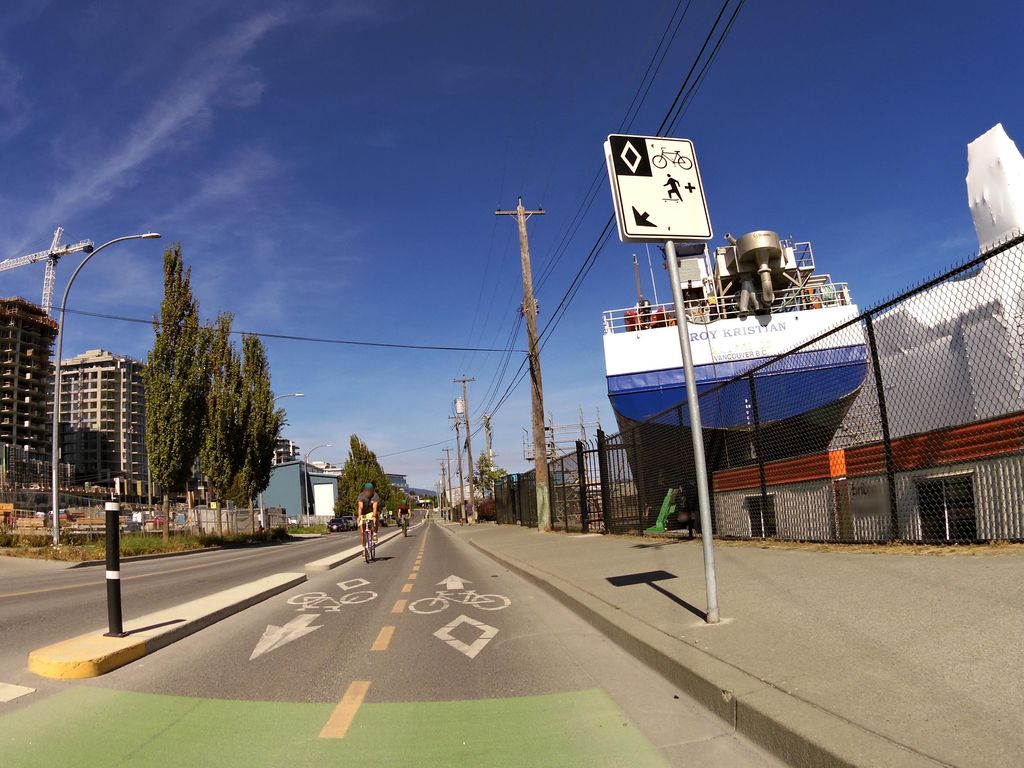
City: victoria